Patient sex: M
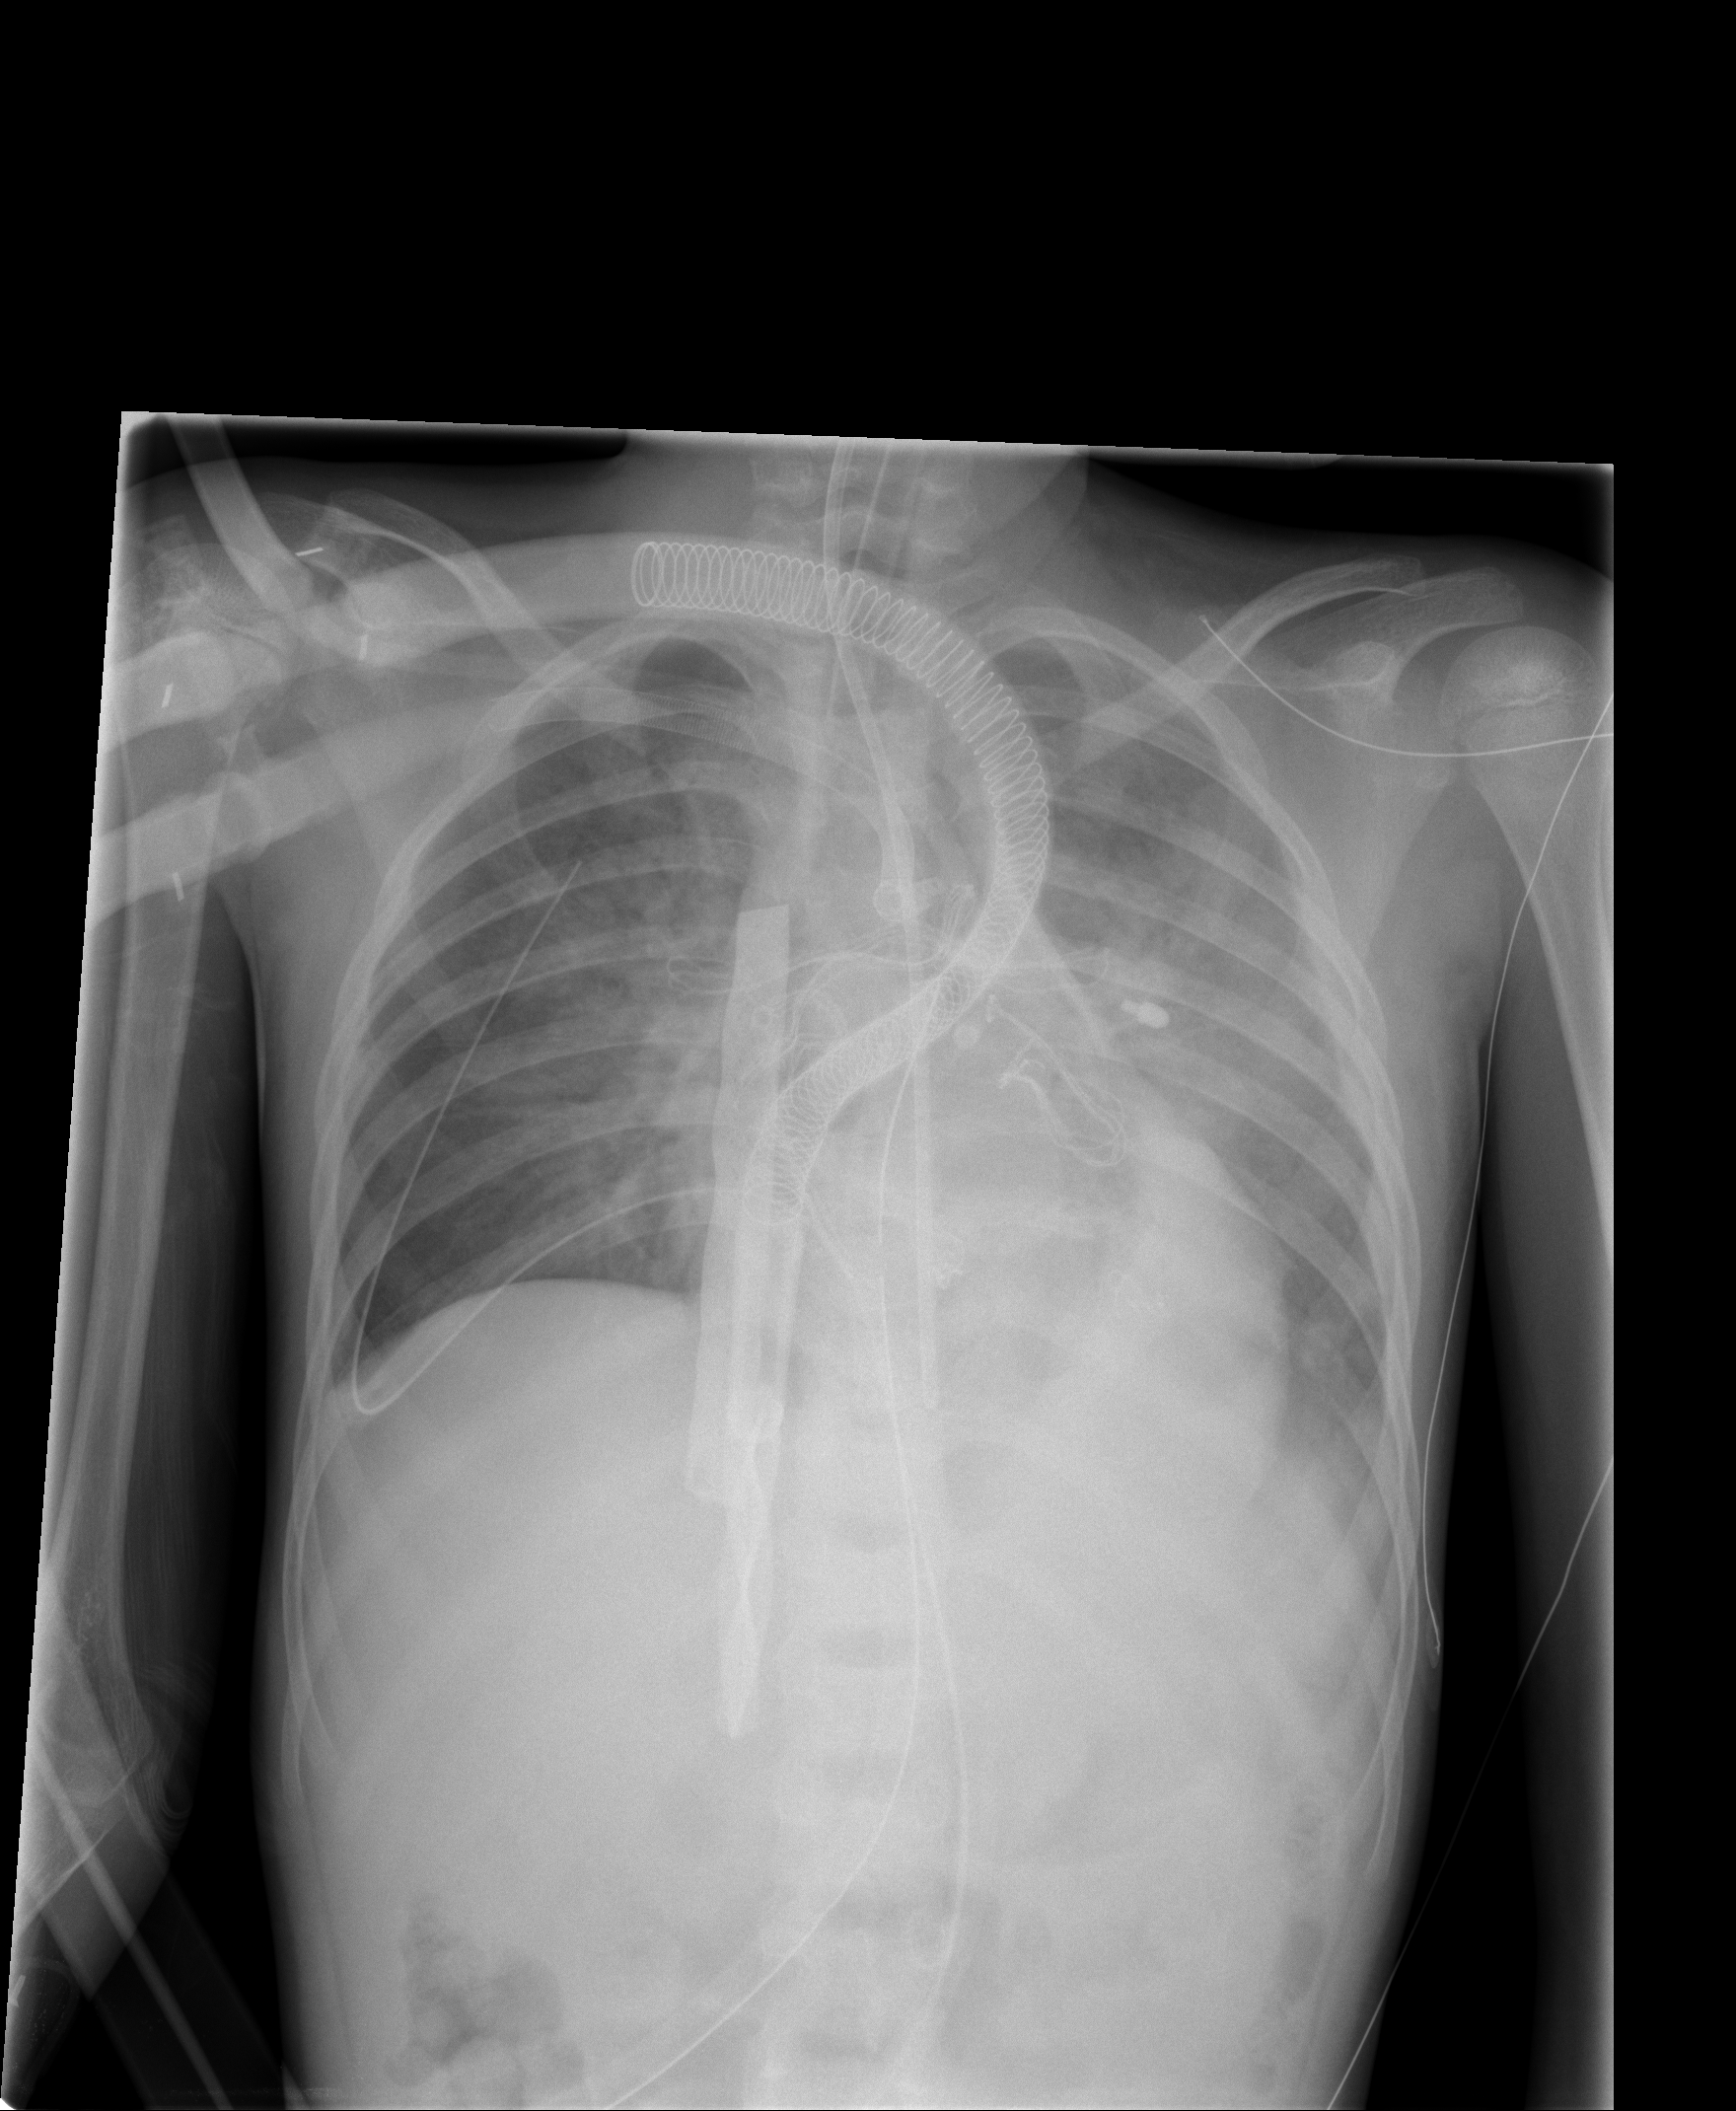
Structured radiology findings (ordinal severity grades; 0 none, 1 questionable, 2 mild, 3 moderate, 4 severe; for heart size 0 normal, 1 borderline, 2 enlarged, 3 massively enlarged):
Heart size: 2
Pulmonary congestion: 2
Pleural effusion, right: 2
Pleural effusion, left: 2
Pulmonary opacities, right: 0
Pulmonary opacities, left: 0
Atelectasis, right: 2
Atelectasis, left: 2